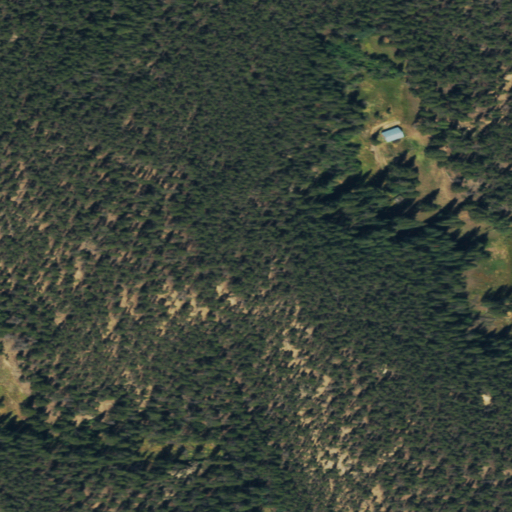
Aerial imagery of plain(s) in Colorado named Buffalo Park containing evergreen forest, deciduous forest, and open development